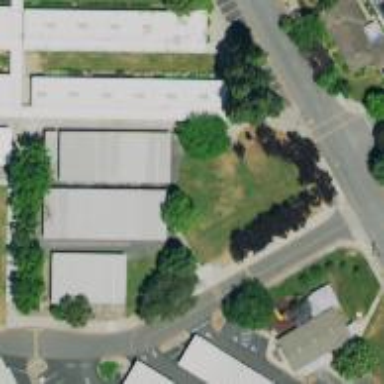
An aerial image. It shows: Kindergarten.